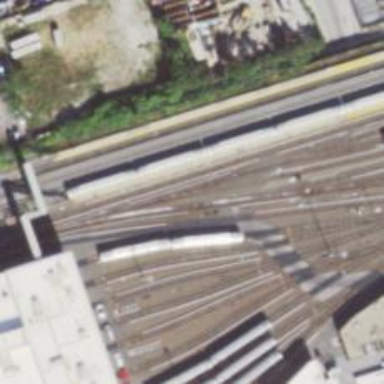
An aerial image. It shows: Electrified railway yard with rails.